Aerial crown-view tile of a tropical tree (Barro Colorado Island, Panama), acquired 20240813:
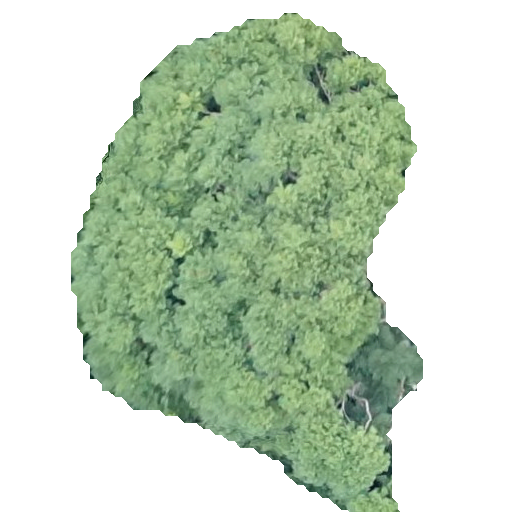
Species: Jacaranda copaia
GBIF accepted scientific name: Jacaranda copaia
Crown area: 184.362 m²